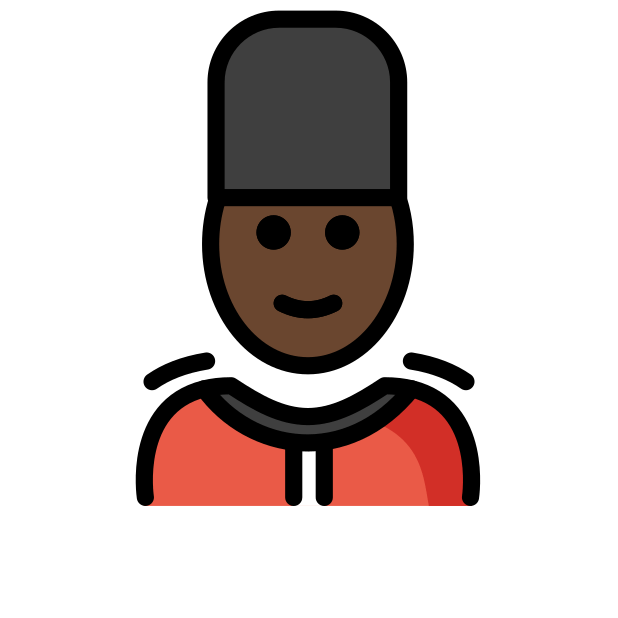
guard: dark skin tone